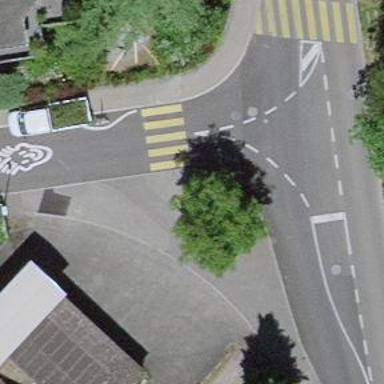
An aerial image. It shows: Marked road crossing.